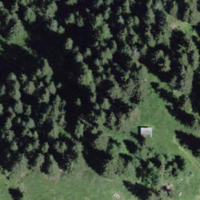
EUNIS habitat code: 43
Species observed at this site:
Ajuga pyramidalis